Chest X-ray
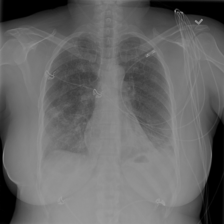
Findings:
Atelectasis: negative
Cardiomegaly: negative
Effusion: negative
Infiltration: negative
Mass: negative
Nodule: negative
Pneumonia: negative
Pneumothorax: negative
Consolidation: negative
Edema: negative
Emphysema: negative
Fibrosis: negative
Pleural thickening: negative
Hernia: negative